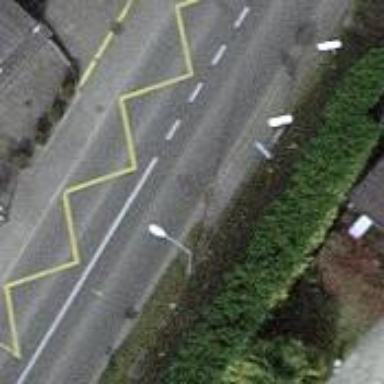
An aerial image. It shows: Bus stop with designated public transport stop position.